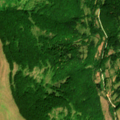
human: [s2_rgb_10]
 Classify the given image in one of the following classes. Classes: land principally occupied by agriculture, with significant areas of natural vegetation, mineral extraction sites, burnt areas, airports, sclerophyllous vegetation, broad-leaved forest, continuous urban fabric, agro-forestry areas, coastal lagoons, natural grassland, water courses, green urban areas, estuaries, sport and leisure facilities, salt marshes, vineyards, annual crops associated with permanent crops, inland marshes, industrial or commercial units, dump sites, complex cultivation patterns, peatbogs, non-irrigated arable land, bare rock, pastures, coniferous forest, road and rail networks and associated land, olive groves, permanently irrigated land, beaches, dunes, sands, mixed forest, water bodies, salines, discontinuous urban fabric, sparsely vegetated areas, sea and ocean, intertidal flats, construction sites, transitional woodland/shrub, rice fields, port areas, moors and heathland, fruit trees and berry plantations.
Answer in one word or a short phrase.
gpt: pastures, land principally occupied by agriculture, with significant areas of natural vegetation, broad-leaved forest, natural grassland